Field crop: tomato
Growth stage: 1
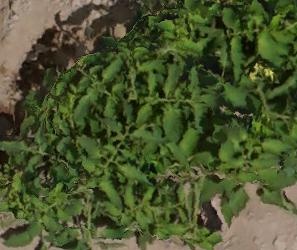
Species: tomato